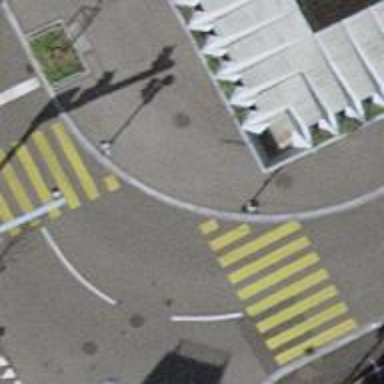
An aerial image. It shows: Kerb barrier.